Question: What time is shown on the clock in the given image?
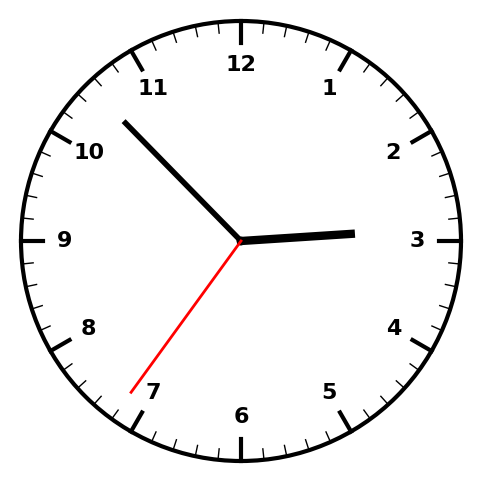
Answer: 02:52:36